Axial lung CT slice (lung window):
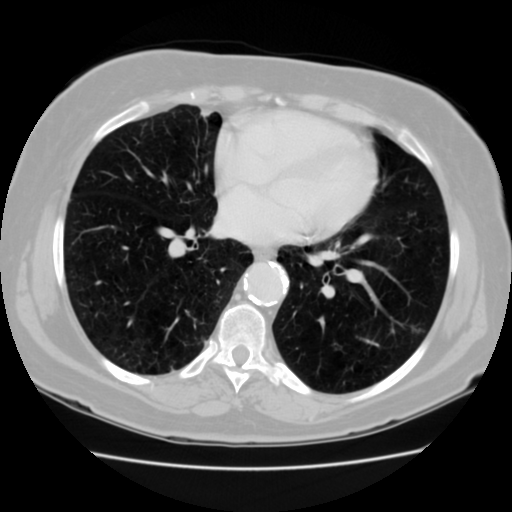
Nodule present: no